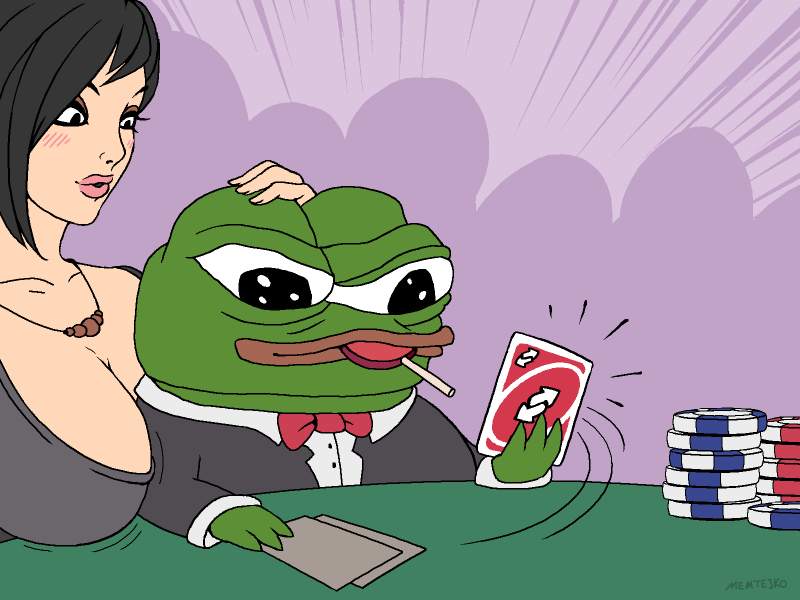
Label: 5_Wojak_with_Background